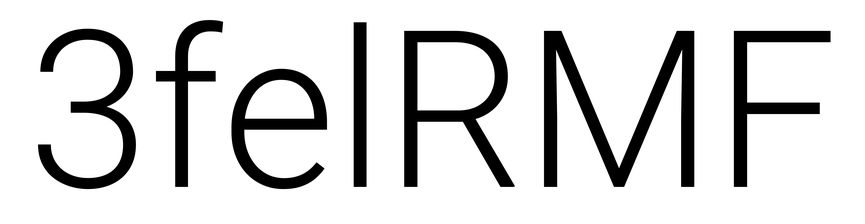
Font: Roboto_Light